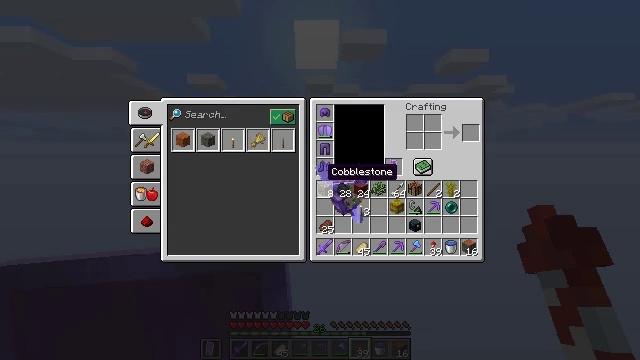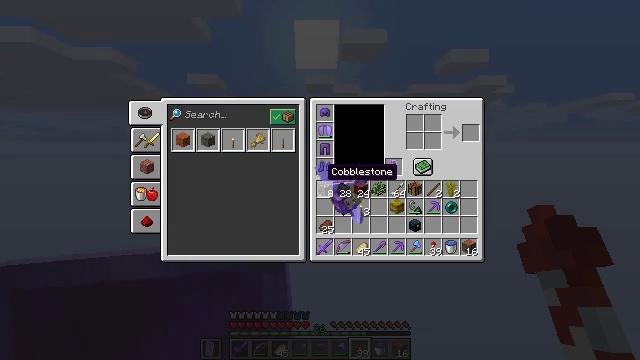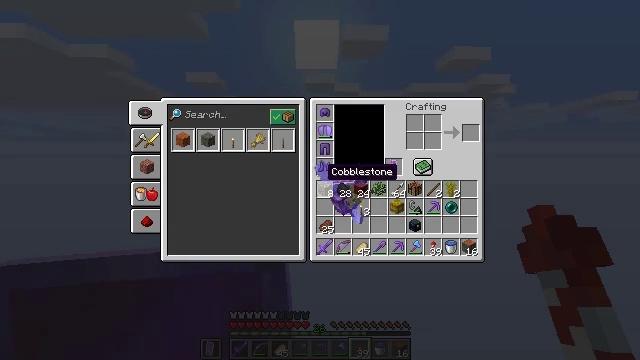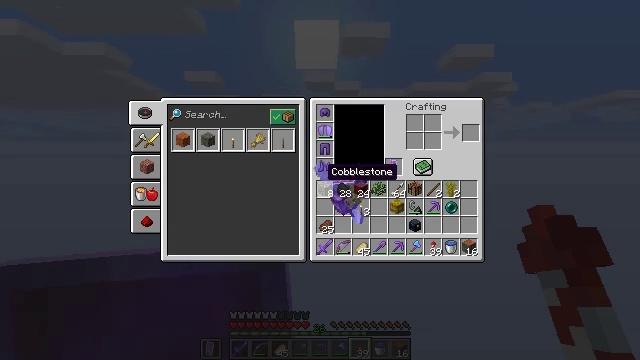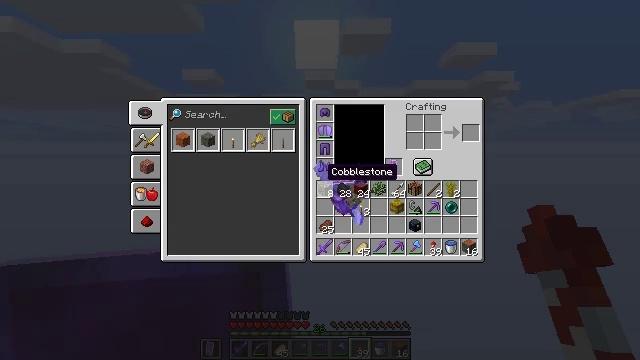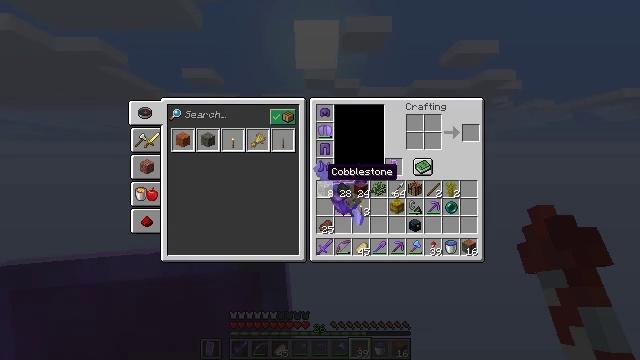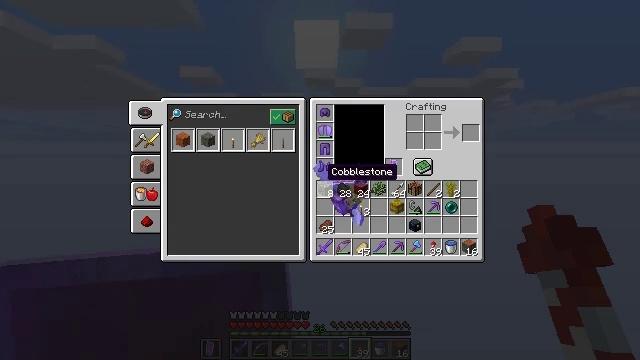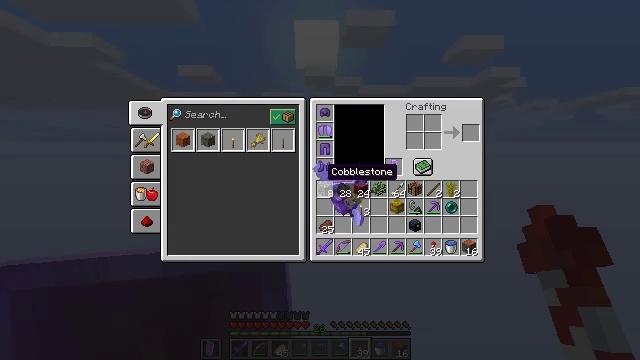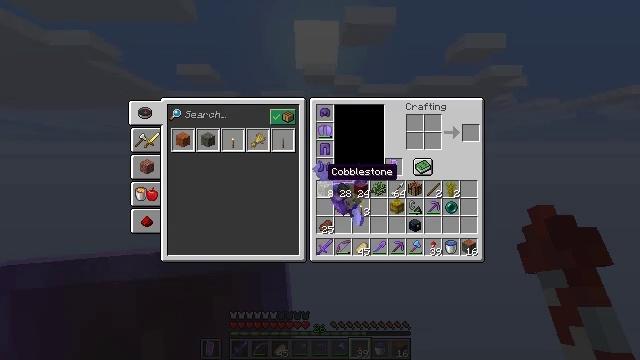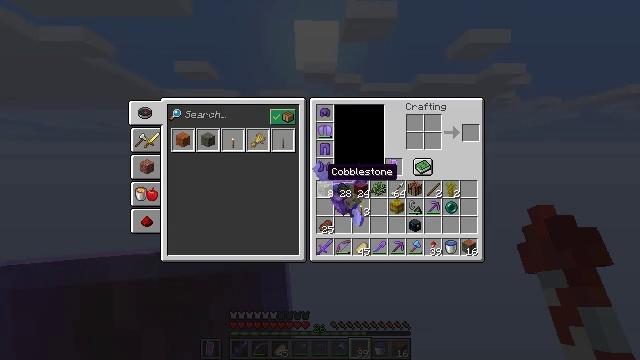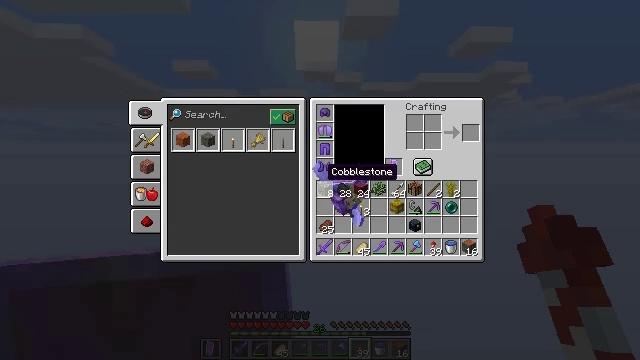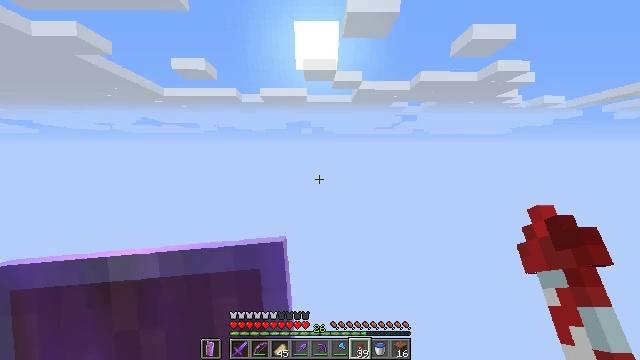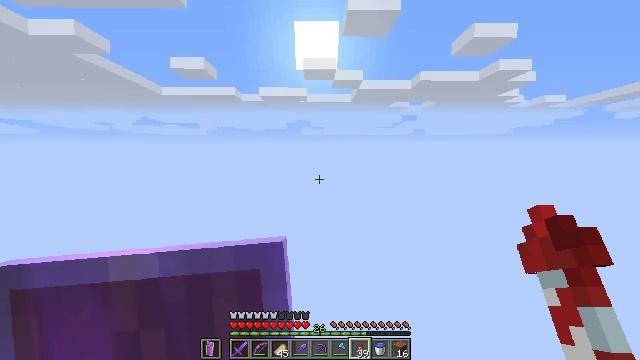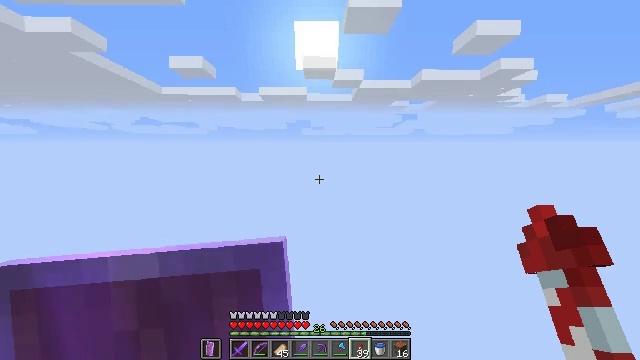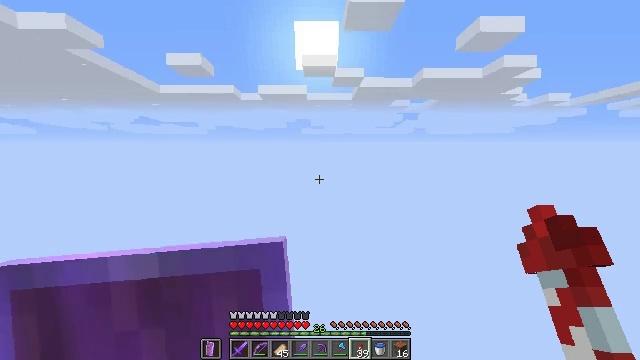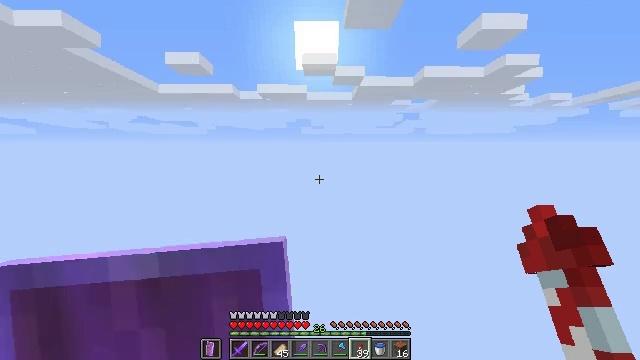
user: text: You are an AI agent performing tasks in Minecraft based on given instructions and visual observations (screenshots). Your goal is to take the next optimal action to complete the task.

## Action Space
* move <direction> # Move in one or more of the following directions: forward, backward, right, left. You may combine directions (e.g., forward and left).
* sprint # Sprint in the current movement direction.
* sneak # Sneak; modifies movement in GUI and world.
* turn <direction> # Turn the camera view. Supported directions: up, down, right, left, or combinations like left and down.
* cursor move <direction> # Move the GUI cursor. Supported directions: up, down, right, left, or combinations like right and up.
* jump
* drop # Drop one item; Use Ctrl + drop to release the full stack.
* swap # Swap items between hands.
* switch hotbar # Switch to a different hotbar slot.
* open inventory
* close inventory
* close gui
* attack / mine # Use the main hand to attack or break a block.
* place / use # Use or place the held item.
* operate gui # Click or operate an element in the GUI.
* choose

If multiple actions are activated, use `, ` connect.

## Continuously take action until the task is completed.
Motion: motion action
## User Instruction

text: drop acacia leaves
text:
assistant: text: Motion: no_op
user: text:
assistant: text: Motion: no_op
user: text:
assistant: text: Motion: no_op
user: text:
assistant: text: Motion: no_op
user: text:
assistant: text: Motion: no_op
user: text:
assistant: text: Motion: no_op
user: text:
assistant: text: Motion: no_op
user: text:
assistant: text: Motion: no_op
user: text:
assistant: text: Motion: no_op
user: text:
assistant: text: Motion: no_op
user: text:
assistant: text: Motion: no_op
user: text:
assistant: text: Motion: no_op
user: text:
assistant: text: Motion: no_op
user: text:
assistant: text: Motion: no_op
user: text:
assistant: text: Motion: no_op
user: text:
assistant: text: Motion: no_op
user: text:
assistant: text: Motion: no_op
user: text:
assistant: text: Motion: no_op
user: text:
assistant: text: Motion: no_op
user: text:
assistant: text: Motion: no_op
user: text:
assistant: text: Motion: no_op
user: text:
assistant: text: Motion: no_op
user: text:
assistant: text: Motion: no_op
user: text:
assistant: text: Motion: no_op
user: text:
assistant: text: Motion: no_op
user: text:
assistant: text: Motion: no_op
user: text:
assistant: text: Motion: no_op
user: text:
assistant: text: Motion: no_op
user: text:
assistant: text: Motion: no_op
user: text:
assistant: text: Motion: no_op